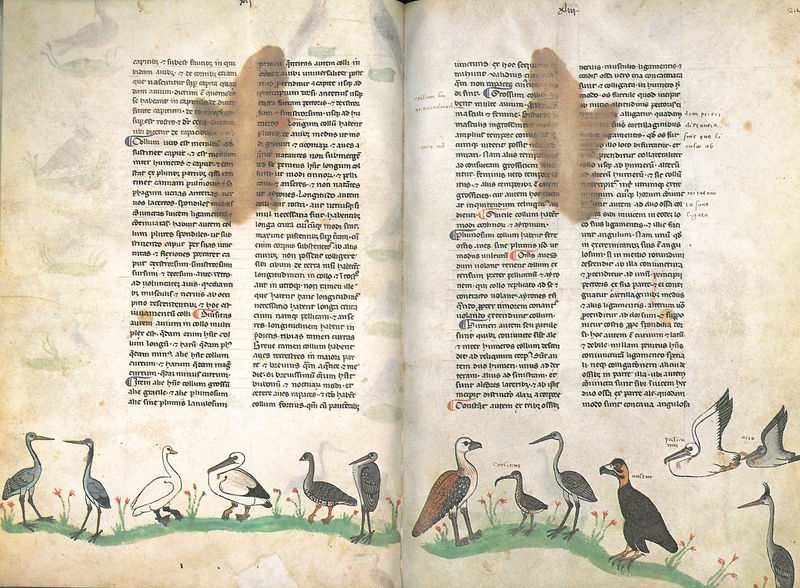
Titel: Falkenbuch Friedrichs des II.; De arte venandi cum avibus
Institution: Rom, Biblioteca Vaticana
Schlagwörter: grün, blumen, wiese, vögel, schrift, papier, spalten, enten, rand, friedrich, könig, buch, initialen, illustration, text, buchstaben, pelikan, reiher, fleck, buchseite, flecken, pergament, geier, zeilen, buchseiten, illustriert, latein, buchmalerei, doppelseite, falken, 2spaltig, buch buchmalerei